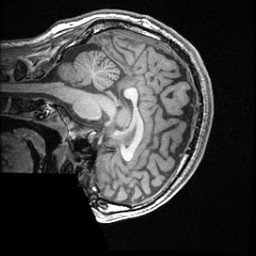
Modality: T1w
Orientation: sagittal
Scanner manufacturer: ge
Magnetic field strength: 3 T
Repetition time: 0.008572 s
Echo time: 0.003384 s